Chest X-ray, AP view. Patient: 61 years old, sex M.
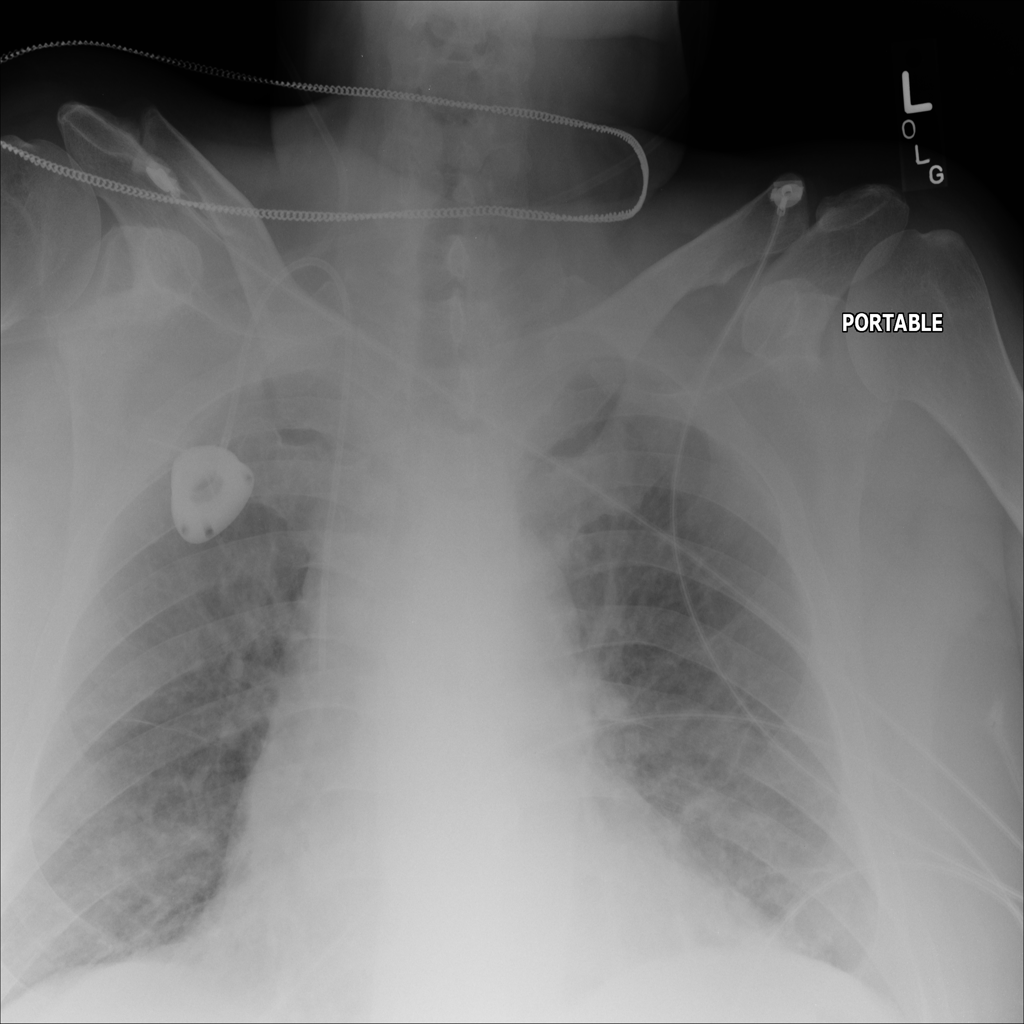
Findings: No Finding